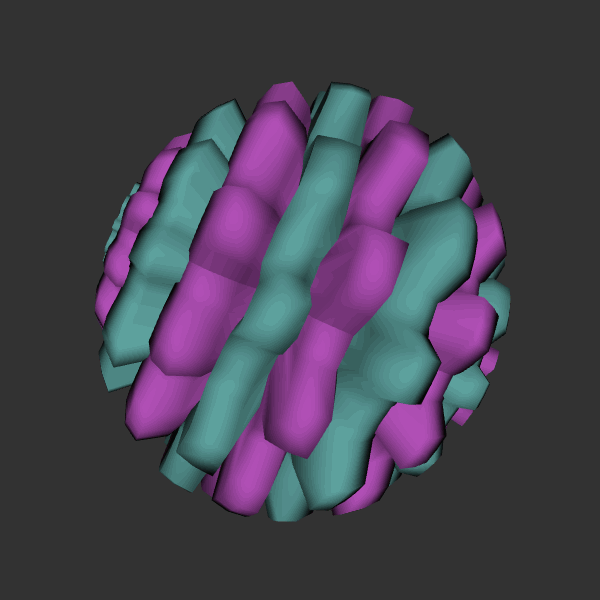
Background: dark